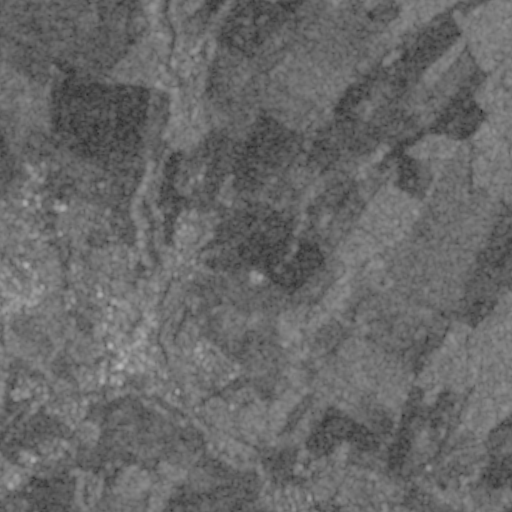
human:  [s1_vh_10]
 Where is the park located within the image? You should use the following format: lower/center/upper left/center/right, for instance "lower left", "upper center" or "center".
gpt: The park is located in the lower left of the image.
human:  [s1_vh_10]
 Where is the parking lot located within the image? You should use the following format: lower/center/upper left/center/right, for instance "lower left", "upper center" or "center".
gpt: The parking lot is located in the lower left of the image.
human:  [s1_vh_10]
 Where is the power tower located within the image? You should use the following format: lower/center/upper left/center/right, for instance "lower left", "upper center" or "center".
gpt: The power tower is located in the lower left of the image.
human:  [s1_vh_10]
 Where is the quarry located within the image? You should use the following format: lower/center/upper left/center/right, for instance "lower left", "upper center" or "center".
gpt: The quarry is located in the upper center of the image.
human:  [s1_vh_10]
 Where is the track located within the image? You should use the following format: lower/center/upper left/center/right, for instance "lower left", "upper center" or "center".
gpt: The track is located in the center left of the image.
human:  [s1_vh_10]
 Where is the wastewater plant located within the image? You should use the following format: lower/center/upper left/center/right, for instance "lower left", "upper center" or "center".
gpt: The wastewater plant is located in the lower left of the image.
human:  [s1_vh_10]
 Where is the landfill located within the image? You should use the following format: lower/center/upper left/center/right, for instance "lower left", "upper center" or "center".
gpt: There is no landfill in the image.

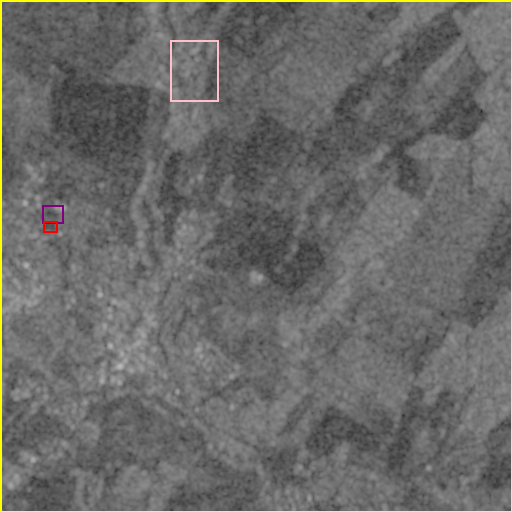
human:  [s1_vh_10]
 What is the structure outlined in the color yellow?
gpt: The structure outlined in yellow is a crop field.
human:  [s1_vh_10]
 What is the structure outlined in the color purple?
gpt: The structure outlined in purple is a park.
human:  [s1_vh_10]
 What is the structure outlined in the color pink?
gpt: The structure outlined in pink is a quarry.
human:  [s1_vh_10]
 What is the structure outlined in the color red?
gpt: The structure outlined in red is a track.
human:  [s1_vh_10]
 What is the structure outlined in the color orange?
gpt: There is no orange outline.